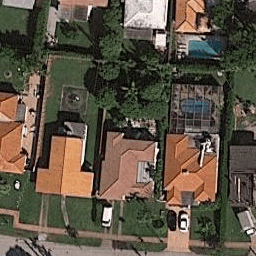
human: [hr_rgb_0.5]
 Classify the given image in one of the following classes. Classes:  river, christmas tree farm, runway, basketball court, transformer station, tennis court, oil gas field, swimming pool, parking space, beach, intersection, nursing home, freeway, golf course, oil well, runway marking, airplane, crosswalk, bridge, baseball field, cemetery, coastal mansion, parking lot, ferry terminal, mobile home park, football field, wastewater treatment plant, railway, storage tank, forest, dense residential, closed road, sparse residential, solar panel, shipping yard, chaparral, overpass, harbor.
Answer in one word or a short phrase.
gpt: coastal mansion